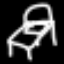
Label: bed